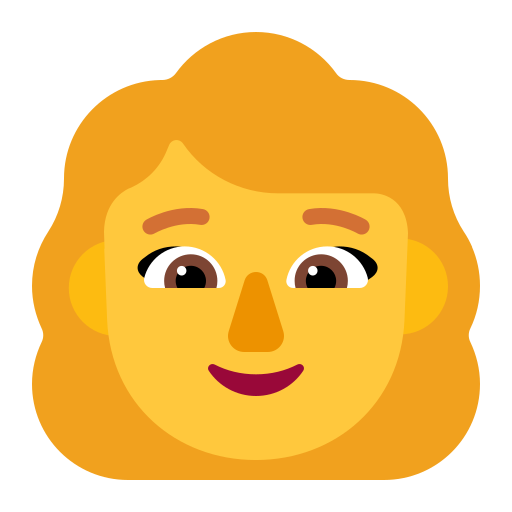
woman flat default